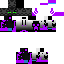
A female skeleton skin with dark skin, wearing brown helmet dressed in a purple hoodie and black pants, featuring a closed mouth.